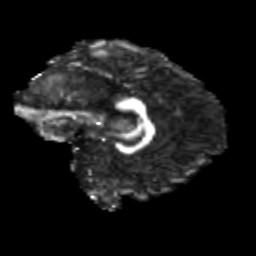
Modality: FA
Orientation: sagittal
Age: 28
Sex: female
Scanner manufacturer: siemens
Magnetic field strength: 3 T
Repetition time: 3.5 s
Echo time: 0.113 s